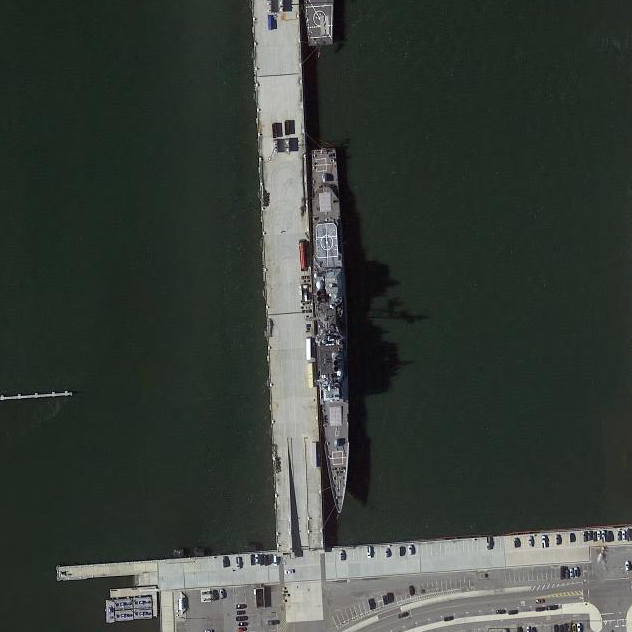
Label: cruiser